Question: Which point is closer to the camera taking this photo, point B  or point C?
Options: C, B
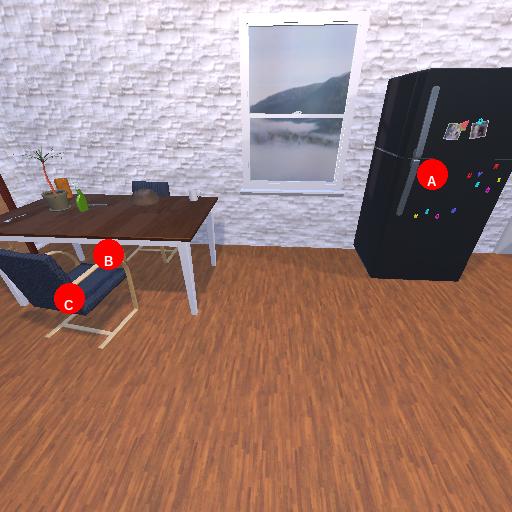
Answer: C